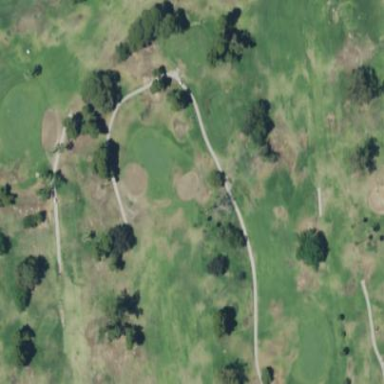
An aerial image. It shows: Golf fairway in the image.